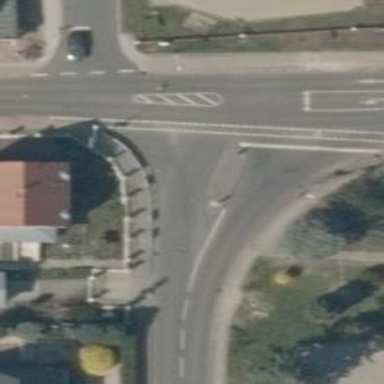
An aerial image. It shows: Road with stop sign.